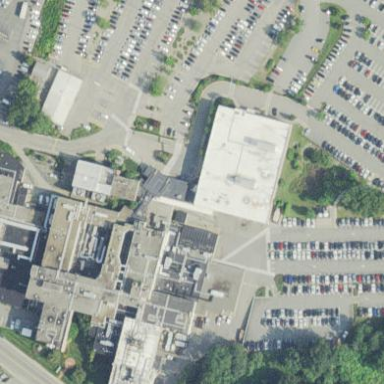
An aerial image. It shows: Hospital providing healthcare services.